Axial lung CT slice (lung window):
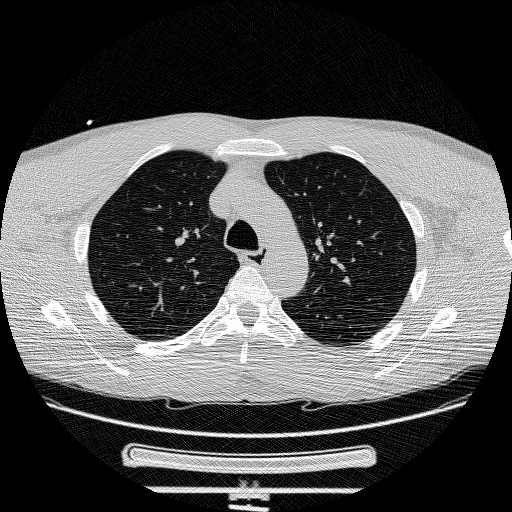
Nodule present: no